Question: I seem to have a difficulty in putting the button i made in the center of the screen. Here's the source code.
'''
<a href="#" class="header-button">View Products</a>
'''
Here are the styles
'''
/*header button styles*/
a.header-button {
display: inline-block;
background-color:#
}
a.header-button:hover {
color: #e8ddc8;
text-decoration: underline;
}
.header-button {
background-color:#031634;
color:#e8ddc8;
padding: 10px 5px 10px 5px;
border-radius: 5px;
text-align:center;
}
'''
You see, even though I put 'text-align:center' in the '.header-button', the button does not position itself at the center. (See image below)

Can anyone help me?
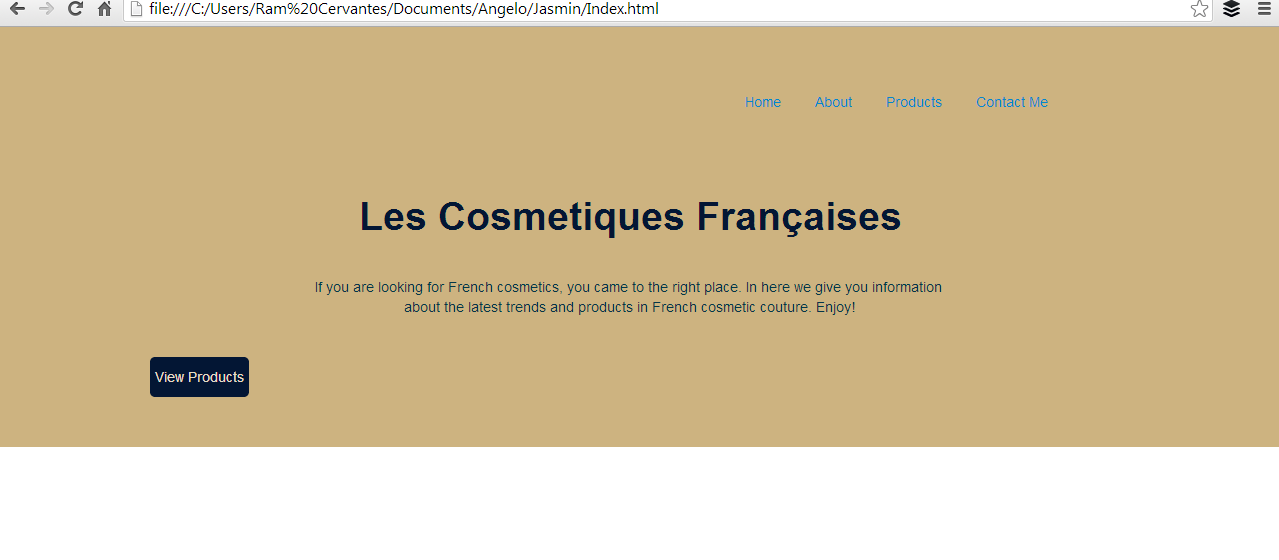
Answer: Try this. <URL>
'''
a.header-button {
display: block;
background-color:#;
margin:0 auto;
width:100px;
}
'''